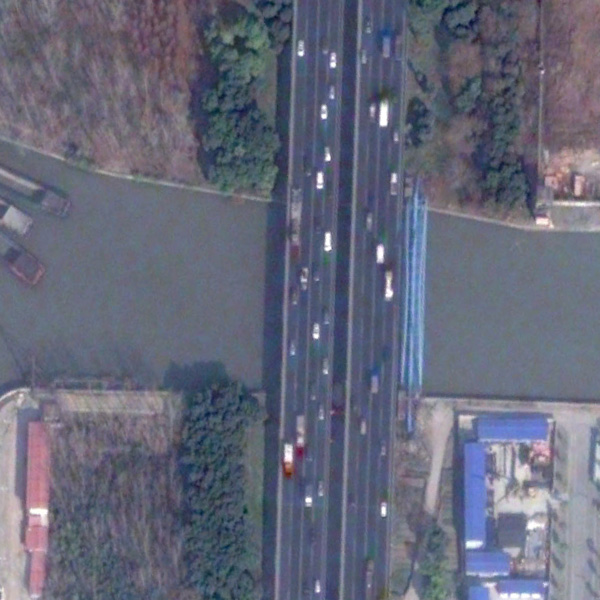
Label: Bridge